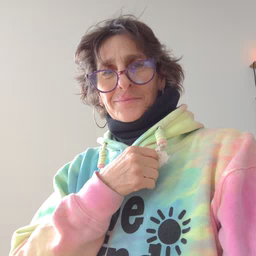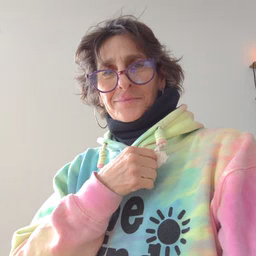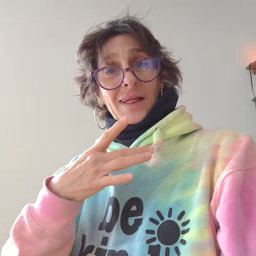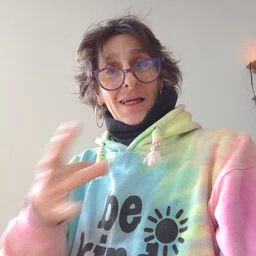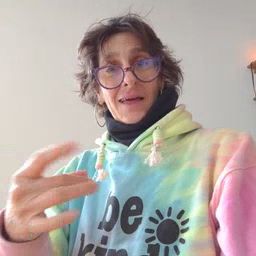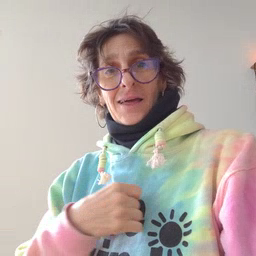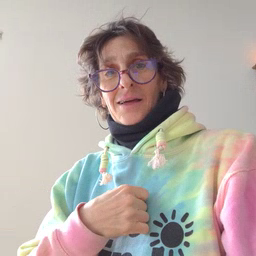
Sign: like